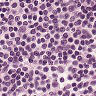
Metastatic tissue present: no